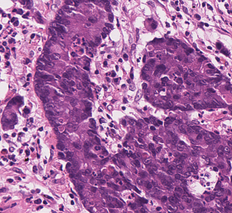
Tumor epithelial tissue: yes
Tumor-associated stroma tissue: yes
Normal tissue: no